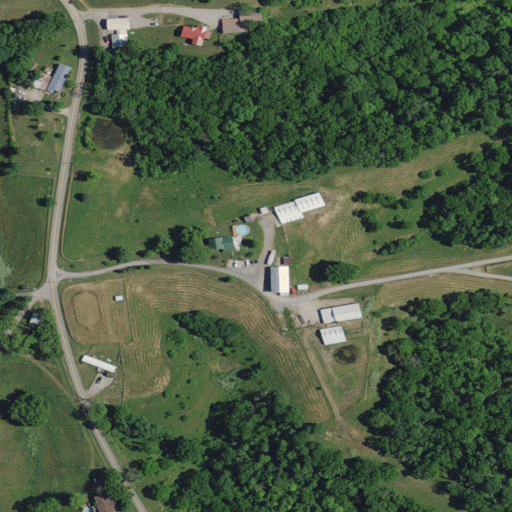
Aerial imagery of mountain in Kentucky named Mount Hill containing deciduous forest, pasture, open development, low intensity development, mixed forest, medium intensity development, shrub, and high intensity development